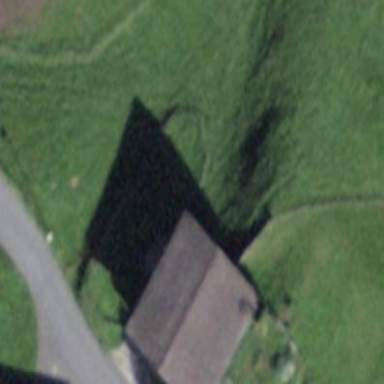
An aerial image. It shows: Shed building.